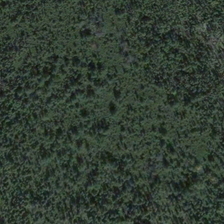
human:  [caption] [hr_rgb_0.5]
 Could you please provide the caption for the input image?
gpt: many small green trees form a piece of forest .

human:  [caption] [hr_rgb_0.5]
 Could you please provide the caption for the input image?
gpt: many small green trees form a piece of forest .

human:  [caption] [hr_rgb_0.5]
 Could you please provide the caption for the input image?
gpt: many small green trees form a piece of forest .

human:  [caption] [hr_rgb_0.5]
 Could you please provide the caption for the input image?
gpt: many small green trees form a piece of forest .

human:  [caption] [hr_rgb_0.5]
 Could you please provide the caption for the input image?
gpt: many small green trees form a piece of forest .